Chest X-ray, AP view. Patient: 66 years old, sex M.
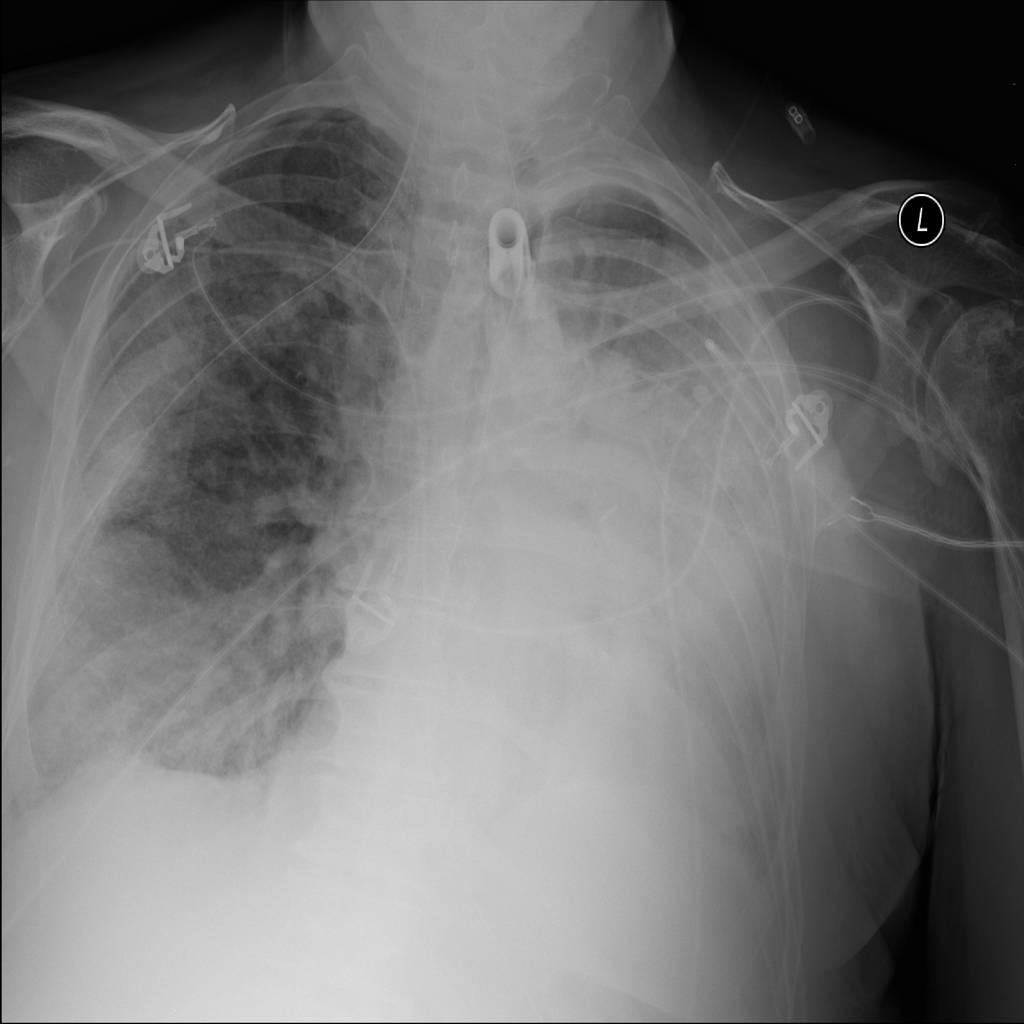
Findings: No Finding